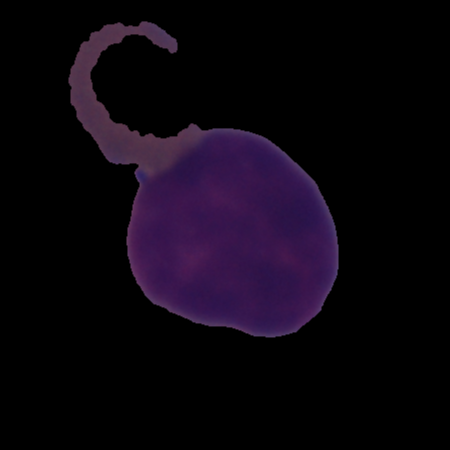
Label: cancer